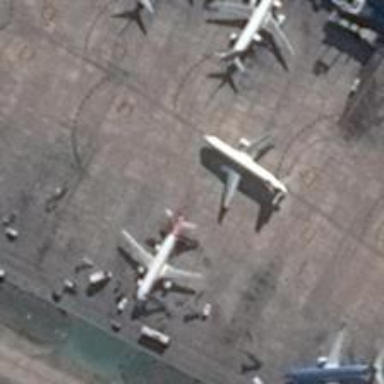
Three planes are docked at the gates of terminal building and others are surrounded by containers .